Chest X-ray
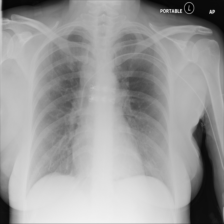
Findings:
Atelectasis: negative
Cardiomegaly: negative
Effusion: negative
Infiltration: negative
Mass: negative
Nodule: negative
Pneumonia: negative
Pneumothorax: negative
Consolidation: negative
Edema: negative
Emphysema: negative
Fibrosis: negative
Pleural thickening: negative
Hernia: negative